Field crop: tomato
Growth stage: 2
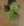
Species: solanum